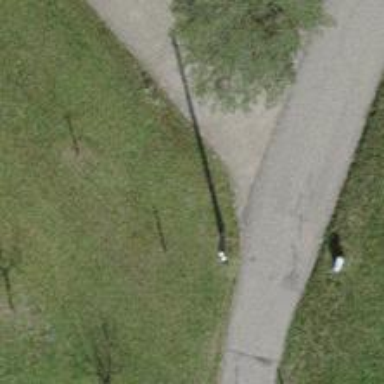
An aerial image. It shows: Power pole.